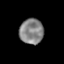
Tissue: prostate
Cell type: Epithelial cells
Senescence score: 0.2612
Nuclear area (px): 593
Mean DAPI intensity: 132.169